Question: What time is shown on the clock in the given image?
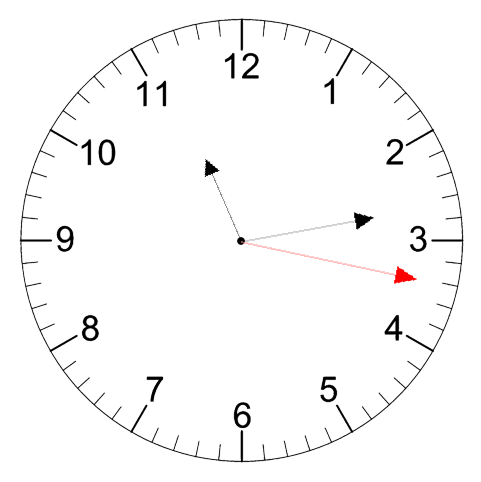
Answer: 11:13:17